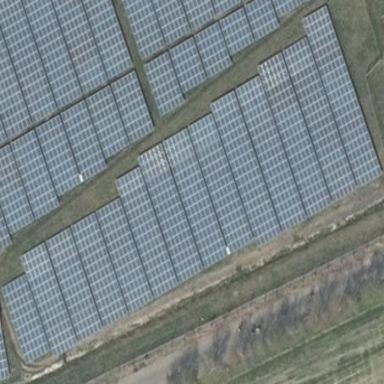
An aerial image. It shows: Solar power generator using photovoltaic method with solar photovoltaic panel types.